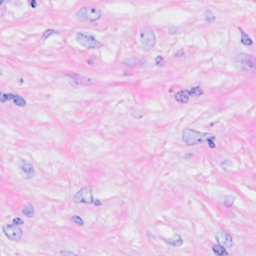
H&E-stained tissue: Breast